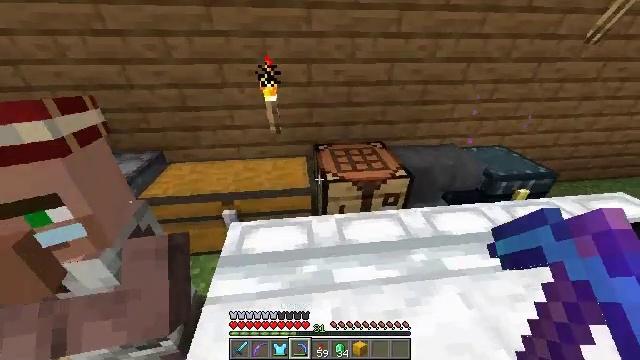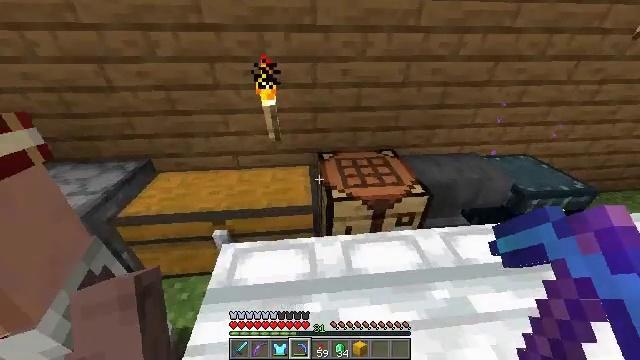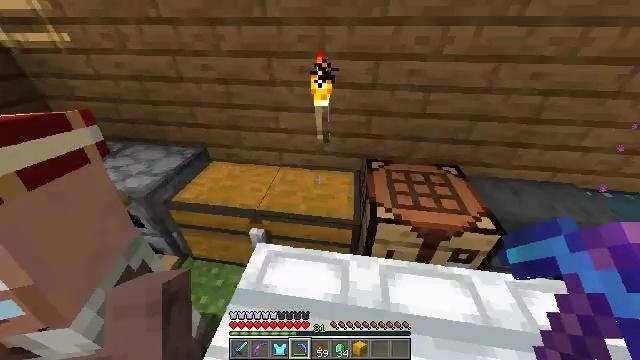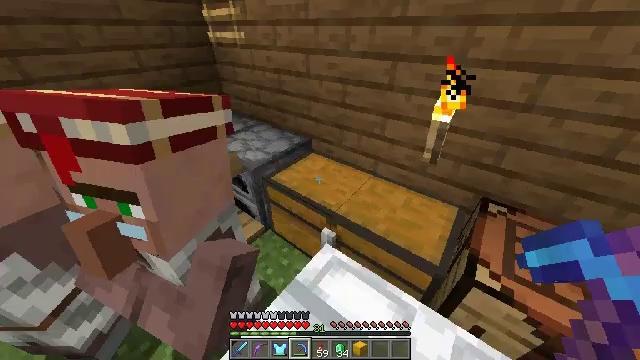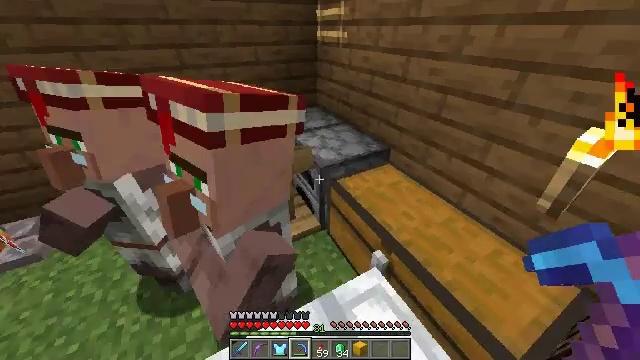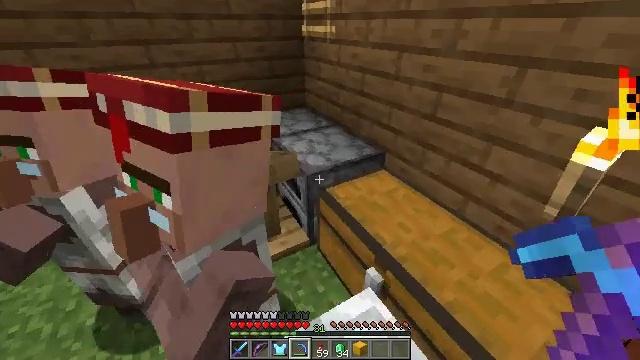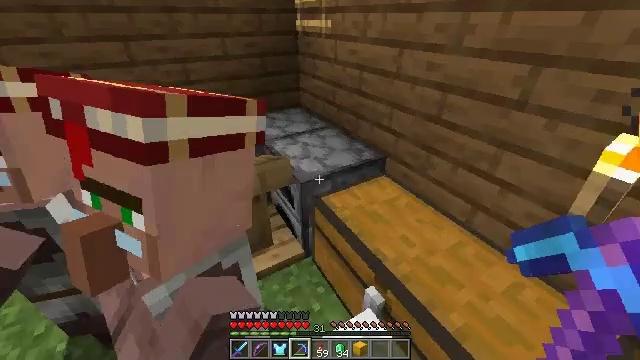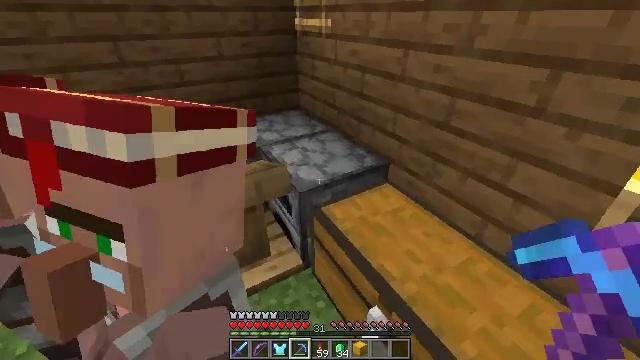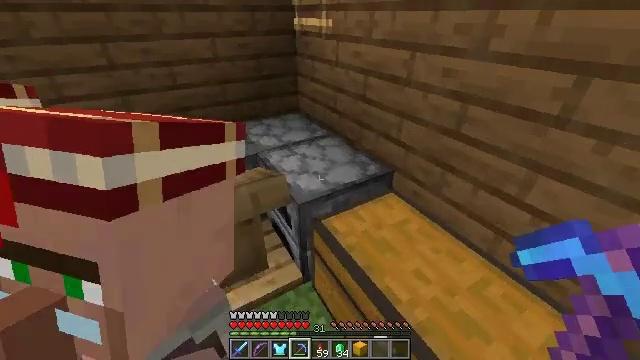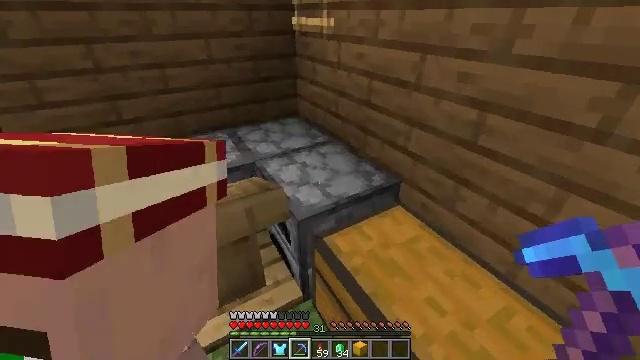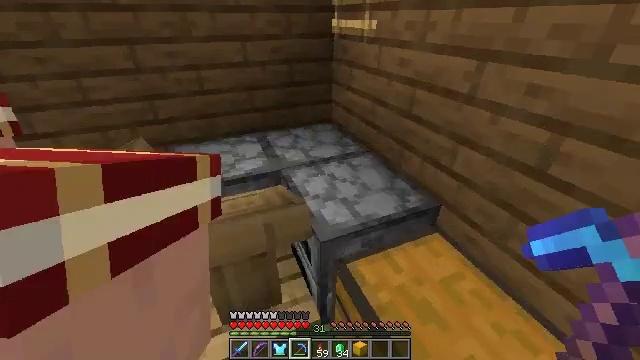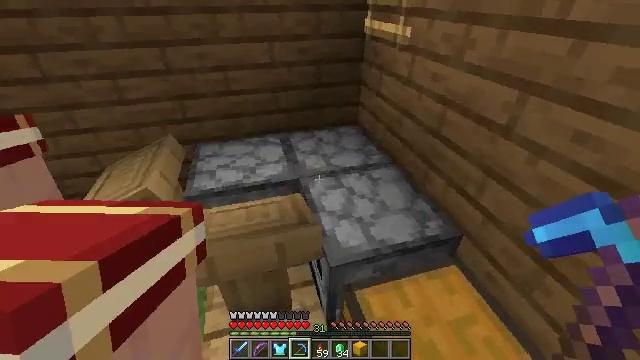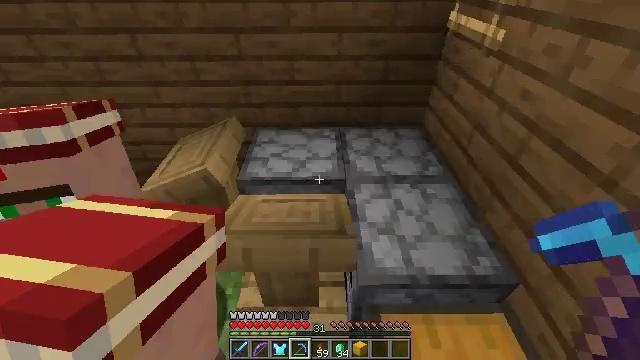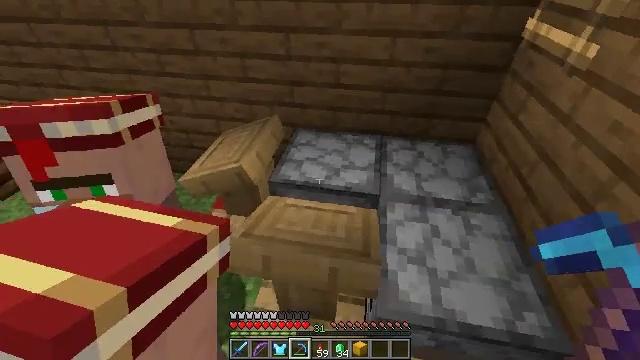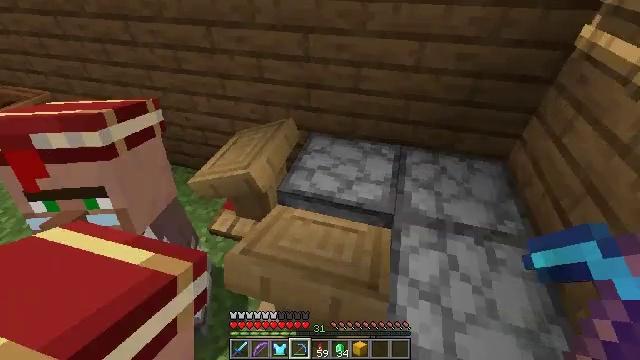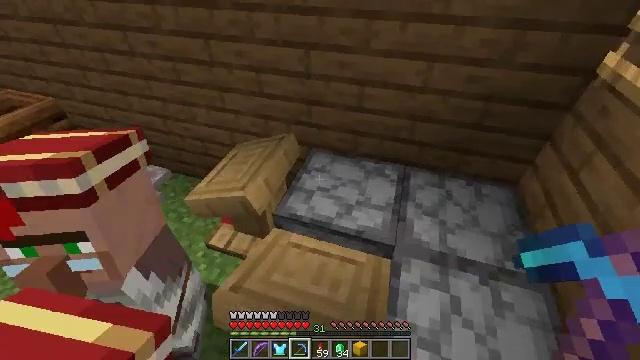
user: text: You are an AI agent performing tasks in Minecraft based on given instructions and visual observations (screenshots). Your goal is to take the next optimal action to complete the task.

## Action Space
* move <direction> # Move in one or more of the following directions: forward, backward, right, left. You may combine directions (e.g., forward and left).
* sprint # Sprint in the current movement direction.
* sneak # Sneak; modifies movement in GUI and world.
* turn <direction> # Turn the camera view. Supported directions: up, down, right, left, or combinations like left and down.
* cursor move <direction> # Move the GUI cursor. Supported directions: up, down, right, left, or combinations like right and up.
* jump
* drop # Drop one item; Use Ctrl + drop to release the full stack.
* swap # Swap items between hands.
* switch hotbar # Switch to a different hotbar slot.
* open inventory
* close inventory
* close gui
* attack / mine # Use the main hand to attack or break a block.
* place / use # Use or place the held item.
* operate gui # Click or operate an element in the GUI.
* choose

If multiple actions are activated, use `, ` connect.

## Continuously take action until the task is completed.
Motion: motion action
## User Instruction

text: Drop a diamond pickaxe.
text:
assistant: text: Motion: move forward, turn left
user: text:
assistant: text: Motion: move forward, turn left and down
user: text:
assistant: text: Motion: turn left
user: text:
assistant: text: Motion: turn left
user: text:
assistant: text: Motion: turn right and up
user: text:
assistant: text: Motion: move forward
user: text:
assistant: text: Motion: move forward
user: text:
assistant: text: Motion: move forward
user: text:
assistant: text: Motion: move forward
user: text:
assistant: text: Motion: move forward, turn left
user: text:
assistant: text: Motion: move forward, turn left and down
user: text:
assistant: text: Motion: move forward, turn left and down
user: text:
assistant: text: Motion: move forward, turn left
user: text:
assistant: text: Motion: move forward, turn left and down
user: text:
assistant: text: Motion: turn left
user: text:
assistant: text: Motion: turn left and down
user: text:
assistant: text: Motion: turn left and down
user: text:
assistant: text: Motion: turn left
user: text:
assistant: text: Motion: move forward, turn left and down
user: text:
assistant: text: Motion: move forward, jump
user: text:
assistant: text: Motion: move forward, jump
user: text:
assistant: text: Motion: move forward, jump
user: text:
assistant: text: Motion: move forward, jump
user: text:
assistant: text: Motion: move forward, jump
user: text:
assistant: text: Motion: move forward and move right, turn left and down
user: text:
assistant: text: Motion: move forward and move right, turn left and down
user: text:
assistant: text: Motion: move forward and move right, turn left and down
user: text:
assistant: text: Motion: move forward, turn left
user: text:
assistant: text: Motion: move forward, turn left and up
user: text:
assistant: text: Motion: move forward, turn left